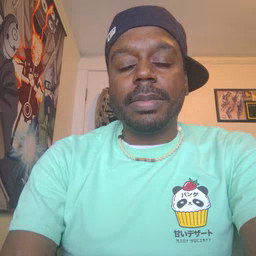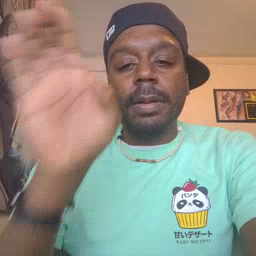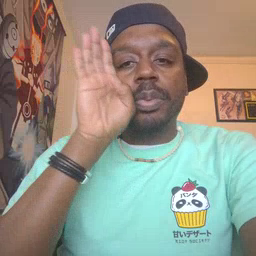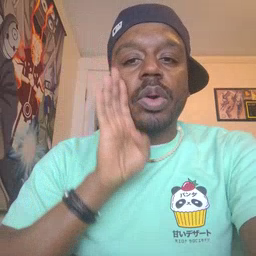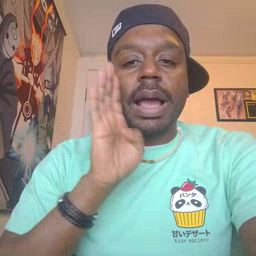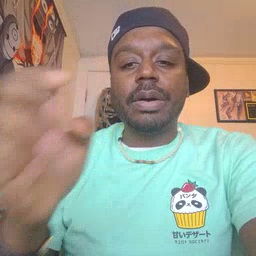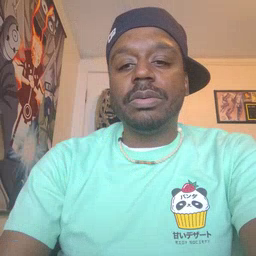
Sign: brown